Field crop: maize
Growth stage: 1
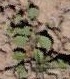
Species: convolvulus